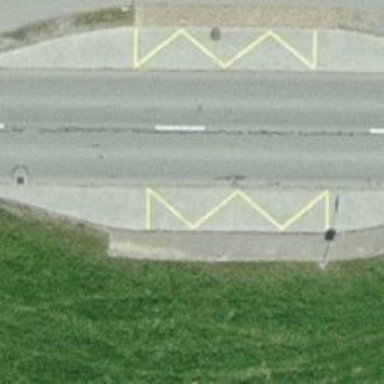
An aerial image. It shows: Public transport stop position.